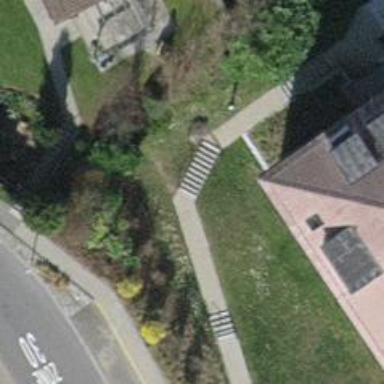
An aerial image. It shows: Set of steps on the road.